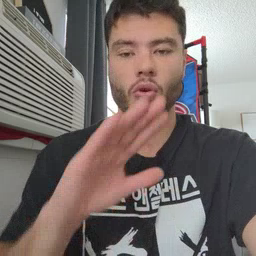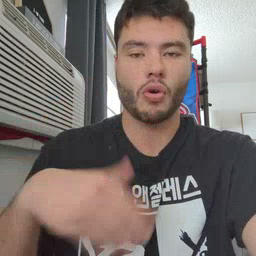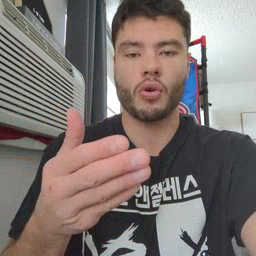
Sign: all